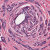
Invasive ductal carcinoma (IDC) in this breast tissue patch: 1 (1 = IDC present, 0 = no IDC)